Question: I have a ViewPager / PagerAdapter which should allow me to swipe through a series of footer images in order to change the station (by changing the string PLAYLIST):

...however when I swipe through the images - nothing seems to happen.
Any suggestions are greatly appreciated!
## SOURCE:
'''
public class Home extends YouTubeBaseActivity implements
VideoClickListener {
private VideosListView listView;
private ActionBarDrawerToggle actionBarDrawerToggle;
public static final String API_KEY = "XXXXXXXXXXXXXXXXXXXXXXXXXXXXXXXXXXXXXXX";
public static final String VIDEO_ID = "o7VVHhK9zf0";
private int mCurrentTabPosition = NO_CURRENT_POSITION;
private static final int NO_CURRENT_POSITION = -1;
private DrawerLayout drawerLayout;
private ListView drawerListView;
private String[] drawerListViewItems;
private ViewPager mPager;
ScrollView mainScrollView;
Button fav_up_btn1;
Button fav_dwn_btn1;
String TAG = "DEBUG THIS";
String PLAYLIST = "EminemVEVO";
private OnPageChangeListener mPageChangeListener;
@Override
public void onCreate(Bundle savedInstanceState) {
super.onCreate(savedInstanceState);
setContentView(R.layout.home);
final ActionBar actionBar = getActionBar();
ViewPager viewPager = (ViewPager) findViewById(R.id.view_pager);
ImagePagerAdapter adapter = new ImagePagerAdapter();
viewPager.setAdapter(adapter);
actionBar.setCustomView(R.layout.actionbar_custom_view_home);
actionBar.setDisplayShowTitleEnabled(false);
actionBar.setDisplayShowCustomEnabled(true);
drawerListViewItems = getResources().getStringArray(R.array.items);
drawerListView = (ListView) findViewById(R.id.left_drawer);
drawerListView.setAdapter(new ArrayAdapter<String>(this,
R.layout.drawer_listview_item, drawerListViewItems));
drawerLayout = (DrawerLayout) findViewById(R.id.drawer_layout);
actionBarDrawerToggle = new ActionBarDrawerToggle(this, /* host Activity */
drawerLayout, /* DrawerLayout object */
R.drawable.ic_drawer, /* nav drawer icon to replace 'Up' caret */
R.string.drawer_open, /* "open drawer" description */
R.string.drawer_close /* "close drawer" description */
);
drawerLayout.setDrawerListener(actionBarDrawerToggle);
getActionBar().setDisplayHomeAsUpEnabled(true);
drawerLayout.setDrawerShadow(R.drawable.drawer_shadow,
GravityCompat.START);
mainScrollView = (ScrollView) findViewById(R.id.groupScrollView);
listView = (VideosListView) findViewById(R.id.videosListView);
listView.setOnVideoClickListener(this);
new GetYouTubeUserVideosTask(responseHandler, PLAYLIST).execute();
}
Handler responseHandler = new Handler() {
@Override
public void handleMessage(Message msg) {
populateListWithVideos(msg);
};
};
private void populateListWithVideos(Message msg) {
Library lib = (Library) msg.getData().get(
GetYouTubeUserVideosTask.LIBRARY);
listView.setVideos(lib.getVideos());
}
@Override
protected void onStop() {
responseHandler = null;
super.onStop();
}
@Override
public void onVideoClicked(Video video) {
Intent intent = new Intent(Intent.ACTION_VIEW);
intent.setData(Uri.parse(video.getUrl()));
startActivity(intent);
}
@Override
public void onConfigurationChanged(Configuration newConfig) {
super.onConfigurationChanged(newConfig);
actionBarDrawerToggle.onConfigurationChanged(newConfig);
}
@Override
public boolean onCreateOptionsMenu(Menu menu) {
// Inflate the menu items for use in the action bar
MenuInflater inflater = getMenuInflater();
inflater.inflate(R.menu.main, menu);
return super.onCreateOptionsMenu(menu);
}
@Override
public boolean onOptionsItemSelected(MenuItem item) {
if (actionBarDrawerToggle.onOptionsItemSelected(item)) {
return true;
}
return super.onOptionsItemSelected(item);
}
private class ImagePagerAdapter extends PagerAdapter {
public ImagePagerAdapter() {
super();
}
private int[] mImages = new int[] { R.drawable.selstation_up_btn,
R.drawable.classical_up_btn, R.drawable.country_up_btn,
R.drawable.dance_up_btn, R.drawable.hiphop_up_btn };
@Override
public int getCount() {
return mImages.length;
}
@Override
public boolean isViewFromObject(View view, Object object) {
return view == ((ImageView) object);
}
@Override
public Object instantiateItem(ViewGroup container, int position) {
Context context = Home.this;
ImageView imageView = new ImageView(context);
imageView.setImageResource(mImages[position]);
((ViewPager) container).addView(imageView, 0);
return imageView;
}
@Override
public void destroyItem(ViewGroup container, int position, Object object) {
((ViewPager) container).removeView((ImageView) object);
}
private final ViewPager.SimpleOnPageChangeListener mPageChangeListener = new ViewPager.SimpleOnPageChangeListener() {
@Override
public void onPageSelected(final int position) {
onTabChanged(mPager.getAdapter(), mCurrentTabPosition, position);
mCurrentTabPosition = position;
}
};
protected void onTabChanged(final PagerAdapter adapter,
final int oldPosition, final int newPosition) {
if (oldPosition > newPosition) {
// left to right
} else {
// right to left
String PLAYLIST = "TimMcGrawVEVO";
View vg = findViewById(R.layout.home);
vg.invalidate();
}
final ViewPager viewPager = (ViewPager) findViewById(R.id.view_pager);
viewPager.setOnPageChangeListener(new OnPageChangeListener() {
int oldPos = viewPager.getCurrentItem();
@Override
public void onPageScrolled(int position, float arg1, int arg2) {
if (position > oldPos) {
// Moving to the right
} else if (position < oldPos) {
// Moving to the Left
String PLAYLIST = "TimMcGrawVEVO";
View vg = findViewById(R.layout.home);
vg.invalidate();
}
}
@Override
public void onPageScrollStateChanged(int arg0) {
// TODO Auto-generated method stub
}
@Override
public void onPageSelected(int arg0) {
// TODO Auto-generated method stub
}
});
}
}
}
'''
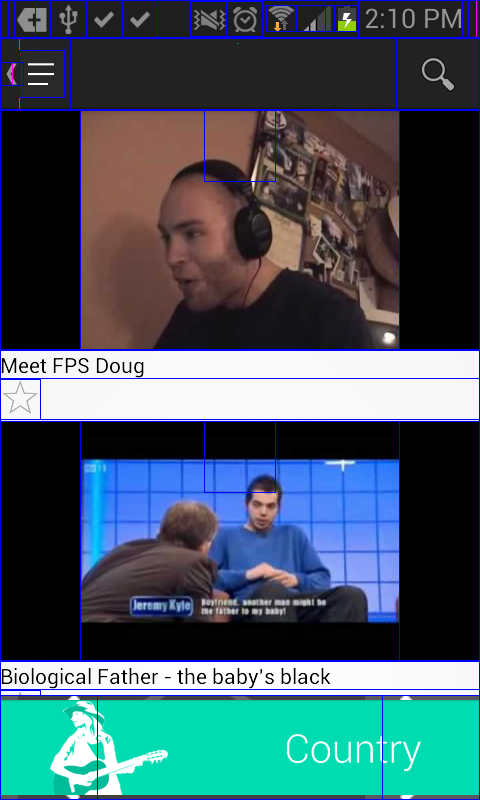
Answer: You're not adding the Listener to your Pager.
You need to call 'setOnPageChangeListener(mPageChangeListener)' on your pagerAdapter.
For example in the Constructor:
'''
public ImagePagerAdapter(){
super();
setOnPageChangeListener(mPageChangeListener);
}
'''
for more info, check the docs. <URL>